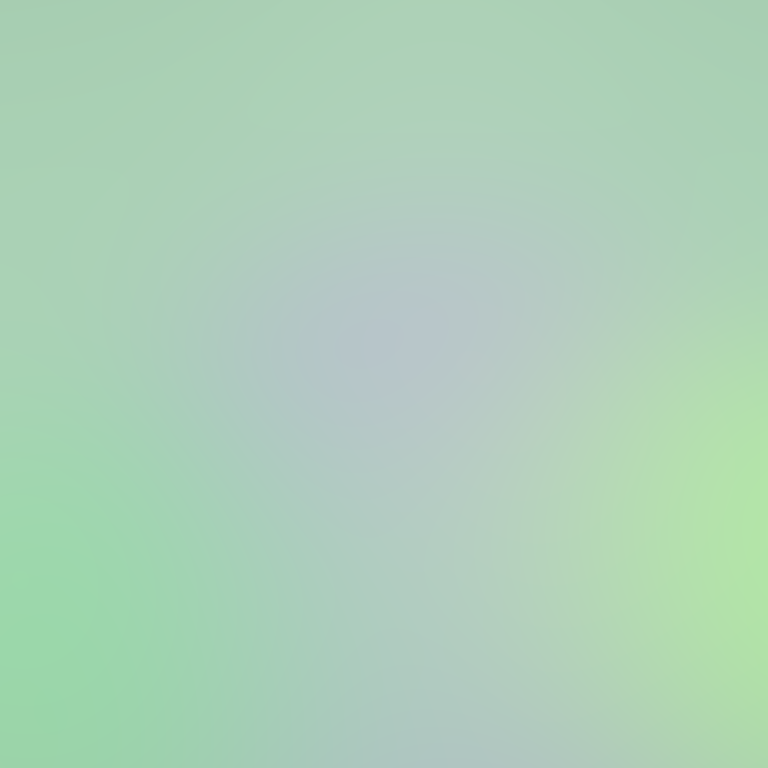
Abstract light effect, smooth gradient from soft green to pale blue, calm atmosphere, diffuse light, no room, no furniture, no objects.